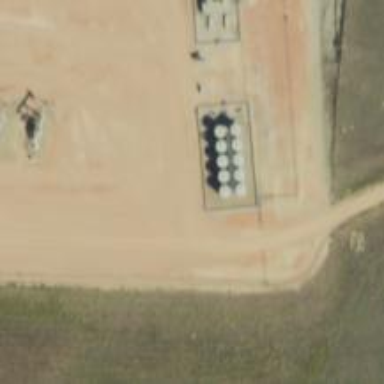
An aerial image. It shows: Storage tank with man-made structure.